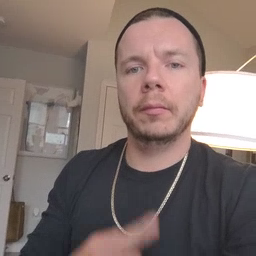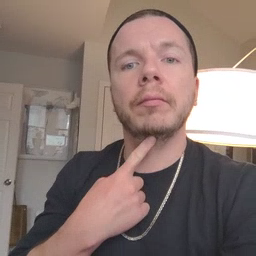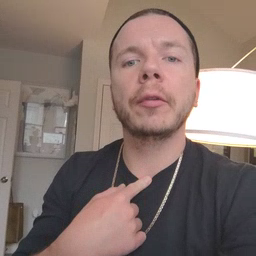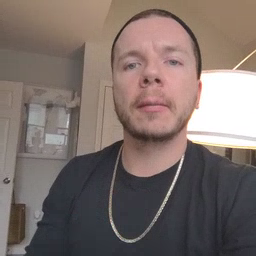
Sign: thirsty